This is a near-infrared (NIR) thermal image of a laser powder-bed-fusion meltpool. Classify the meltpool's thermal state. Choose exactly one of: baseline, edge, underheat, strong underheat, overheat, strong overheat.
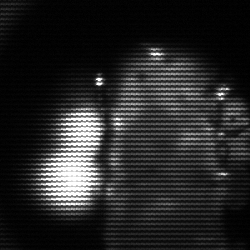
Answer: strong underheat